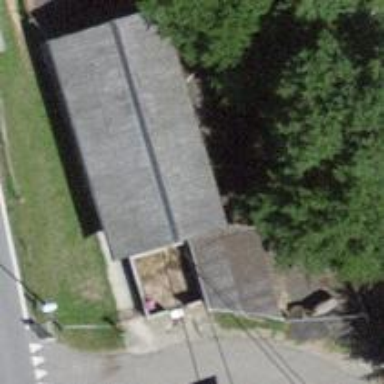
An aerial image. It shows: Farm auxiliary building.